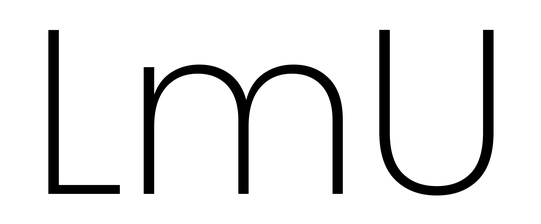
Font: Poppins-ExtraLight